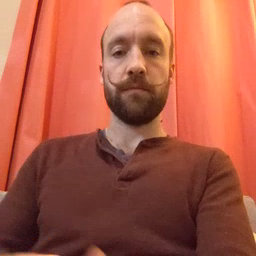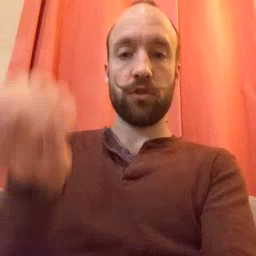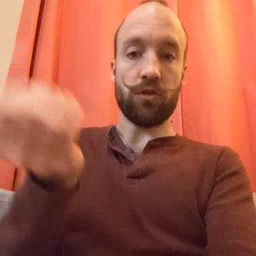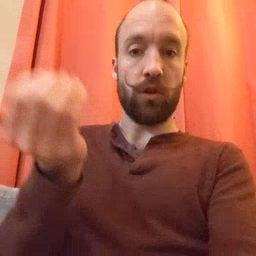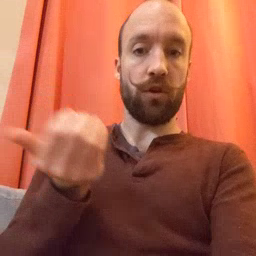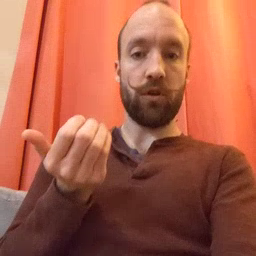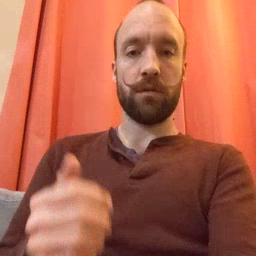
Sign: drawer